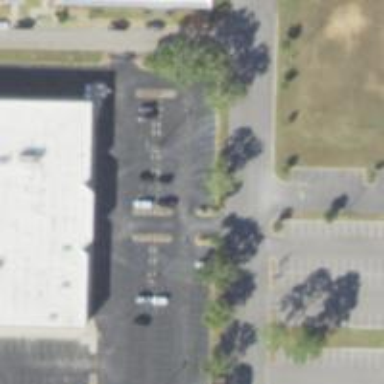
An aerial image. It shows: Parking space is available.